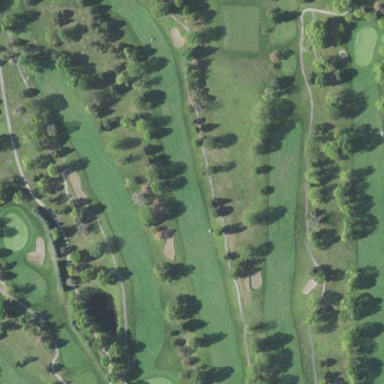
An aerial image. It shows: Golf rough area.